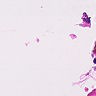
Metastatic tissue present: no